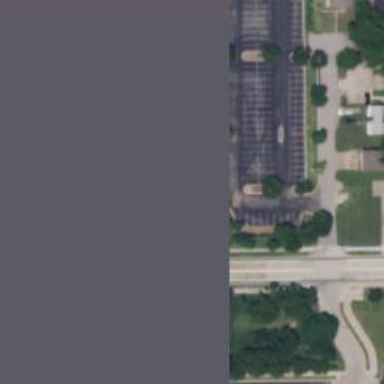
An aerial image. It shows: Parking space.